Field crop: maize
Growth stage: 2
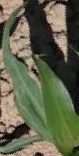
Species: maize